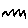
Label: zigzag